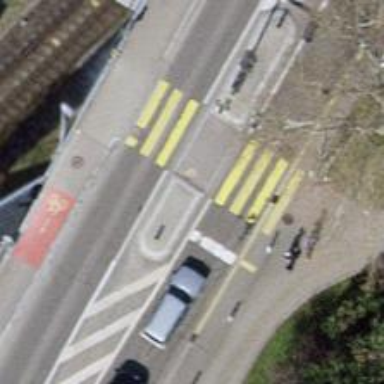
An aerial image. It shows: Asphalt footway with traffic signal crossing for pedestrians and cyclists.